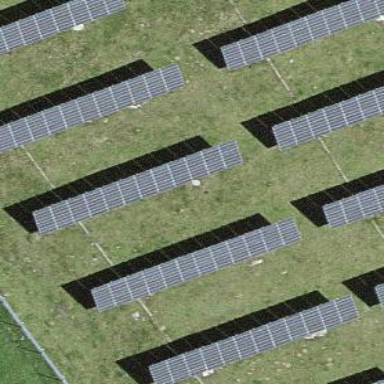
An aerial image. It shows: Solar power generator with photovoltaic panels.